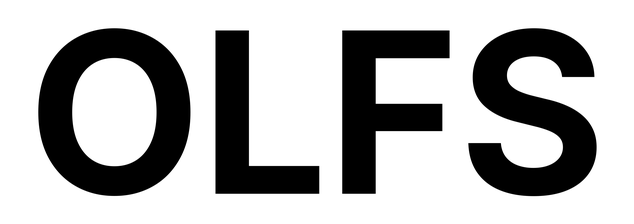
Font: Inter_Bold